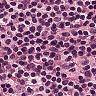
Metastatic tissue present: no